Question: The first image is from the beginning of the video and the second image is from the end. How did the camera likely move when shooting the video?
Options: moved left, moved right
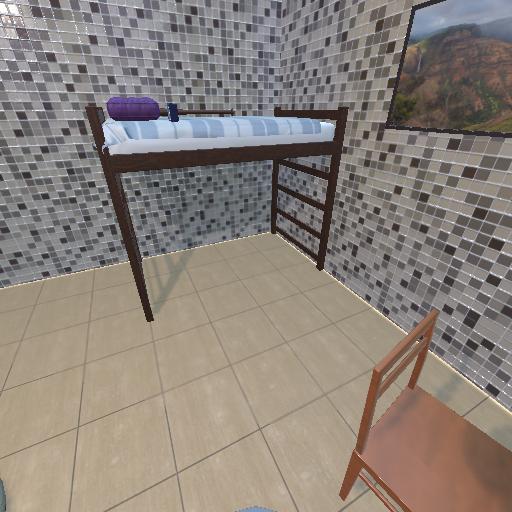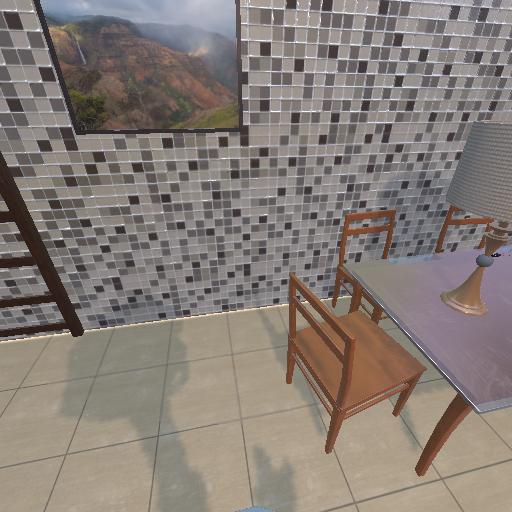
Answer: moved left